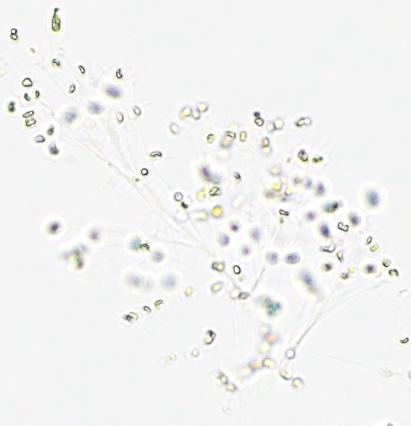
Label: Phaeocystis